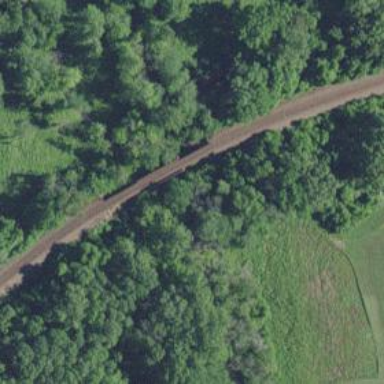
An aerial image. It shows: Abandoned railway.